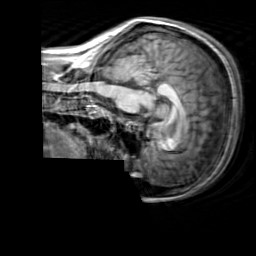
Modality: T1w
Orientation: sagittal
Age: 24
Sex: female
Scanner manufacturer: siemens
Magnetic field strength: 3 T
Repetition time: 2.3 s
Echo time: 0.00303 s